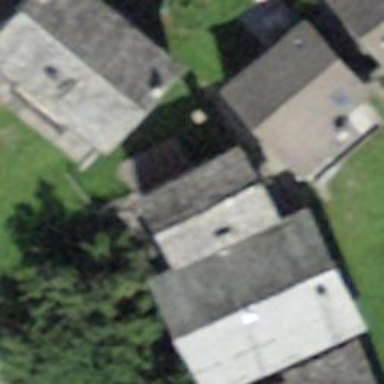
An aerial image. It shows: Simple house.